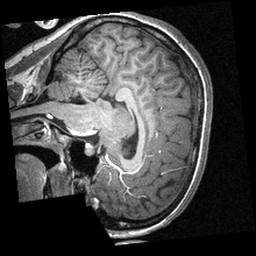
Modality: T1w
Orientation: sagittal